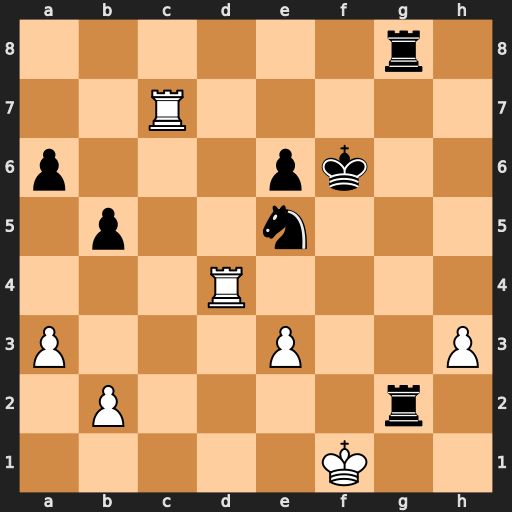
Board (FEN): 6r1/2R5/p3pk2/1p2n3/3R4/P3P2P/1P4r1/5K2
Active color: w
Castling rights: -
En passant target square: -
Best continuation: Rf4+ Kg6 Kxg2